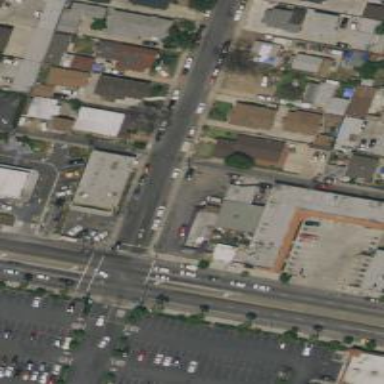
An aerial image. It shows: Alley classified as service road.